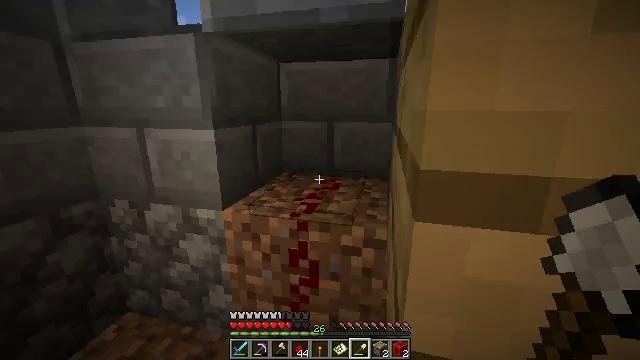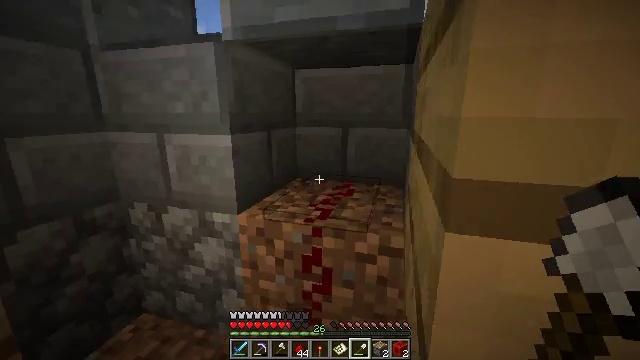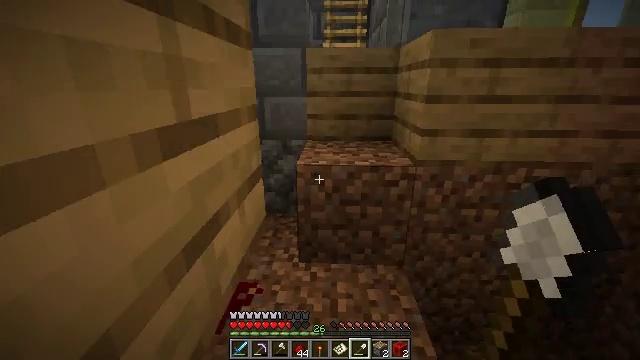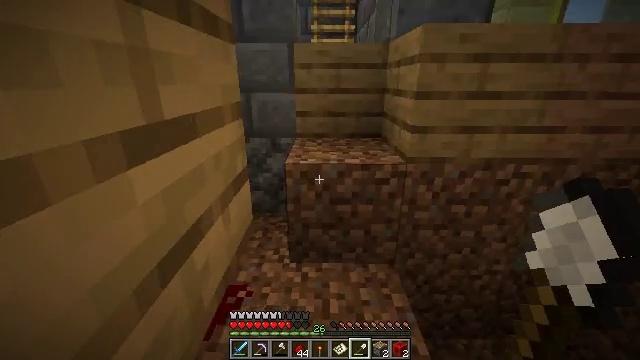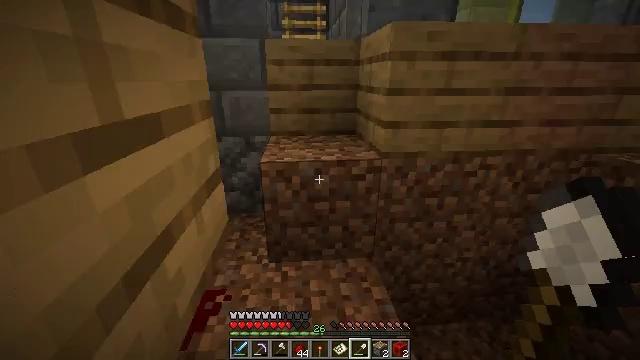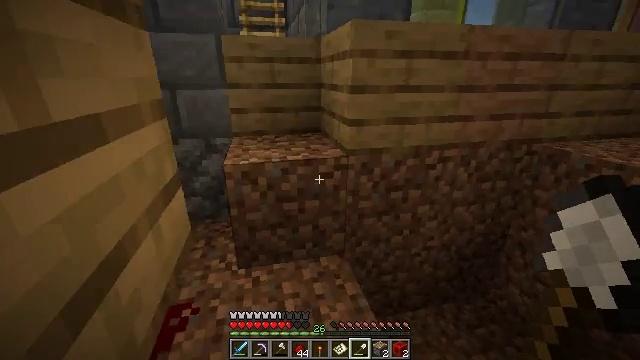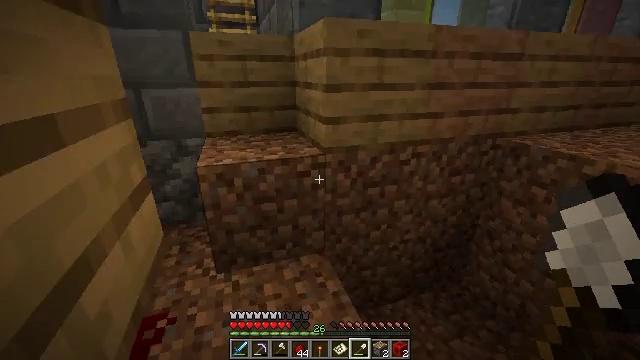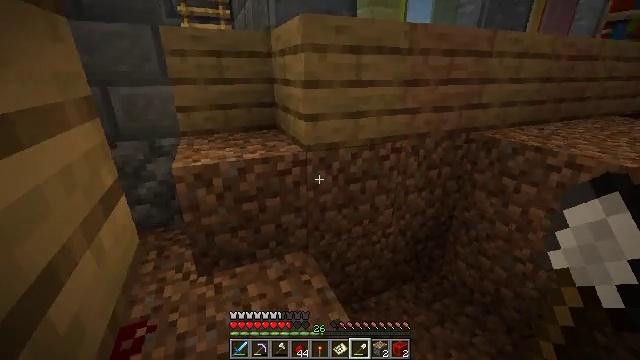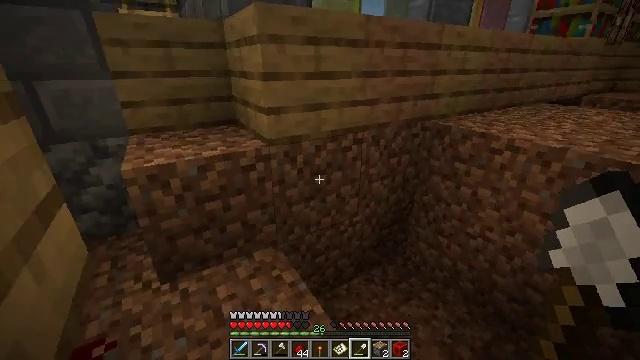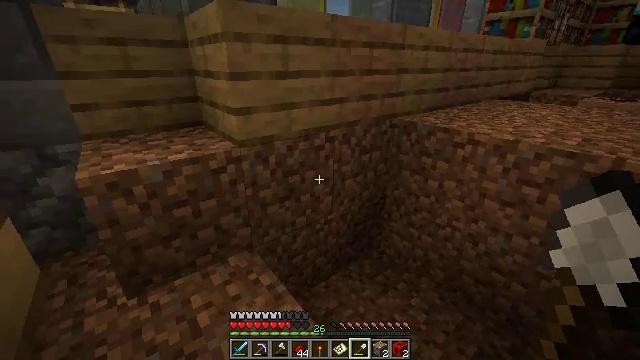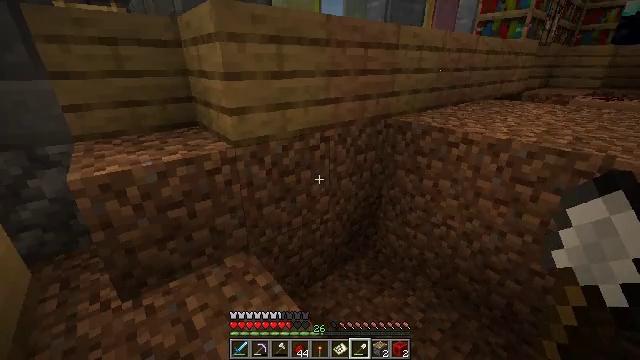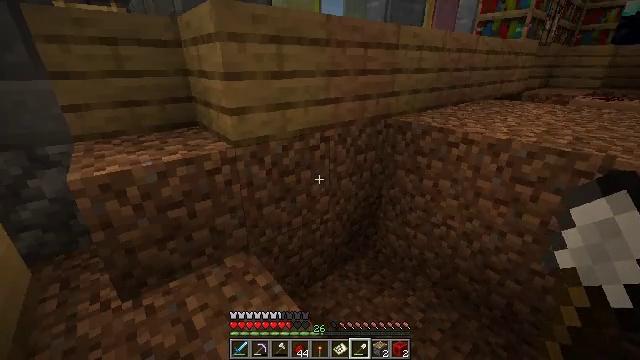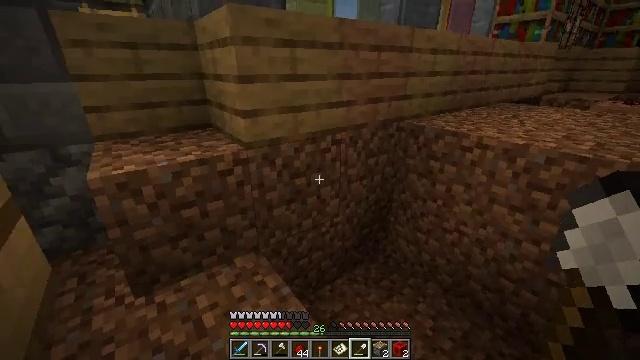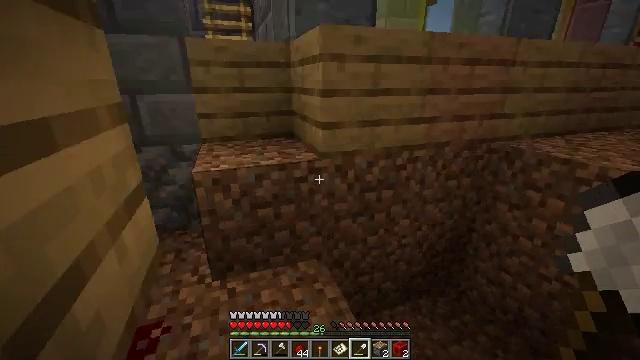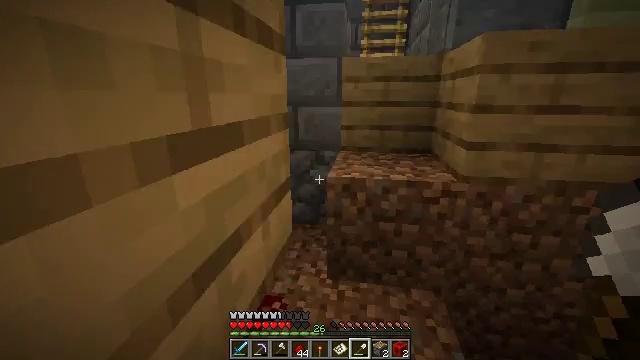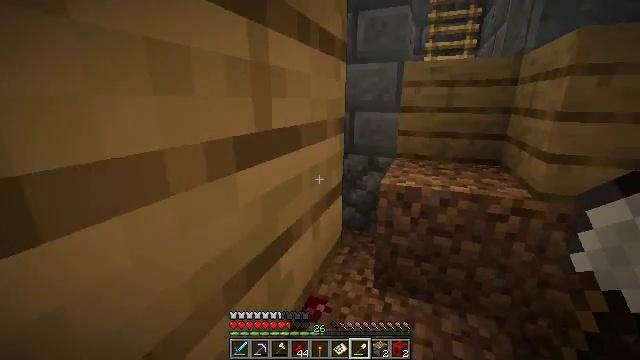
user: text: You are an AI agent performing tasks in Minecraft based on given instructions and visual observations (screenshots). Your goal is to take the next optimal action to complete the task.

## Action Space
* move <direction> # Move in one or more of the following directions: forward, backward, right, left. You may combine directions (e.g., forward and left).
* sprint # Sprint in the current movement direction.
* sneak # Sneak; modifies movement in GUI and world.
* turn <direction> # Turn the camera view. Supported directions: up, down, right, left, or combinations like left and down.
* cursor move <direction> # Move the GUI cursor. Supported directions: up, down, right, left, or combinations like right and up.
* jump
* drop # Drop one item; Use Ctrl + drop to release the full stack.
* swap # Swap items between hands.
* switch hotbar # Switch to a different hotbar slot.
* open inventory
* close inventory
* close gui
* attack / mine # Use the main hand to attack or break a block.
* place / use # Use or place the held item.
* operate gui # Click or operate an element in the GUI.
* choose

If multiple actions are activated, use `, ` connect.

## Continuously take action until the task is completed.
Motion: motion action
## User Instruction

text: Collect the redstone wall torch from the wall.
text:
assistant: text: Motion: move forward
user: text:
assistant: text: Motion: move forward, turn right and down
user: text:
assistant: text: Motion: turn right
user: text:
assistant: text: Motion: turn right
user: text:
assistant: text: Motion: turn right
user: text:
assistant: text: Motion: turn right
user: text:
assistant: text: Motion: turn right
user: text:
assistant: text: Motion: turn right and down
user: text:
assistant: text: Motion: turn right
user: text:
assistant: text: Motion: turn right
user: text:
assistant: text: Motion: no_op
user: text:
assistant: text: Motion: turn left
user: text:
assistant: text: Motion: turn left and up
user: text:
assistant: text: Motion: turn left and up
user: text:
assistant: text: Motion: turn left and up
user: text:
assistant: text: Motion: move forward
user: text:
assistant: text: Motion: move forward
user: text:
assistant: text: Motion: move forward, turn right
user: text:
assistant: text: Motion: move forward, turn right
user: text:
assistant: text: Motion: move forward, turn right
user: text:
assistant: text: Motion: move forward, turn right
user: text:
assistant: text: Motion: move forward, turn right
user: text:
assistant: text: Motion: move forward, jump
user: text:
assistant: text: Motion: move forward, jump
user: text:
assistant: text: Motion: move forward, jump
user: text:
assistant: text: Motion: move forward, jump
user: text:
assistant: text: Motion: move forward, turn left, jump
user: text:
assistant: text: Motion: move forward, turn left and down
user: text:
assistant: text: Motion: move forward, turn left and down
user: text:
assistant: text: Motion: move forward, turn down